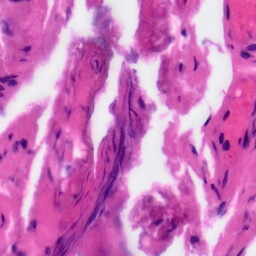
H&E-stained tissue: Tonsil